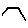
Label: hexagon